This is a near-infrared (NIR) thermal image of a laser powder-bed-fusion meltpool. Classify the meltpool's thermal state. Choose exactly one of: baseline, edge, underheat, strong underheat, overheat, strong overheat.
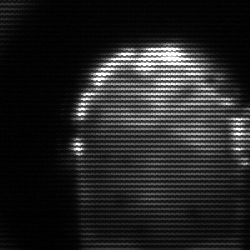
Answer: baseline